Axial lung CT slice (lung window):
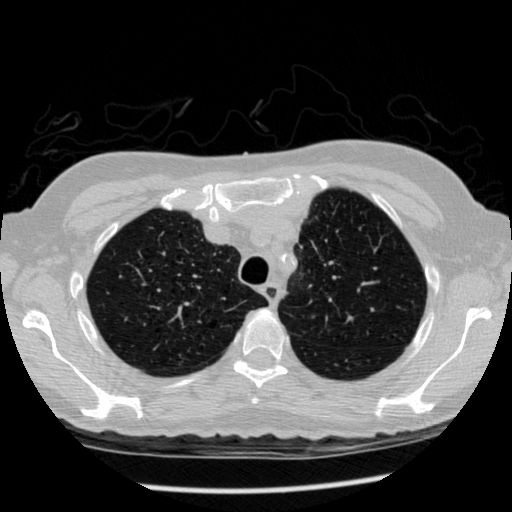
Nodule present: no